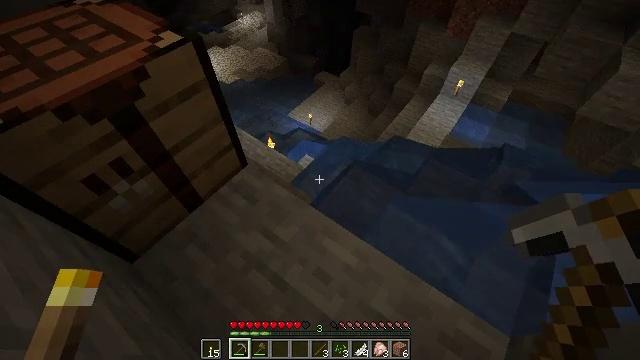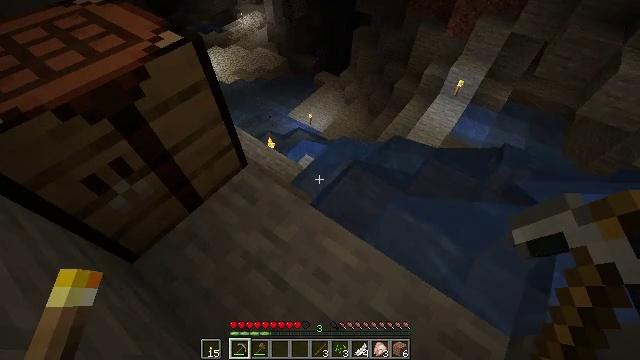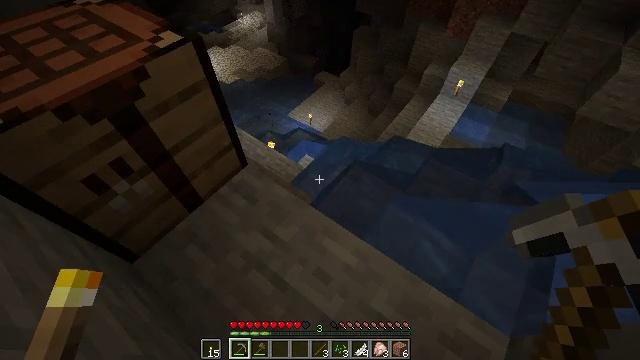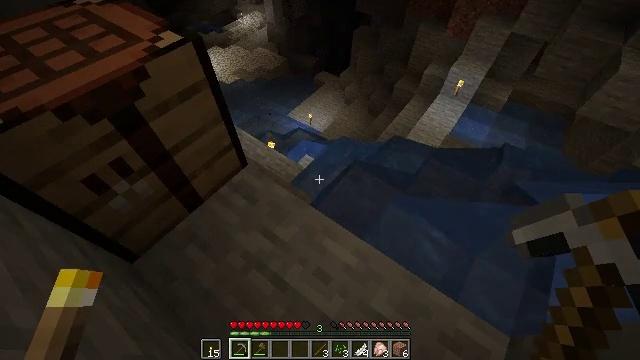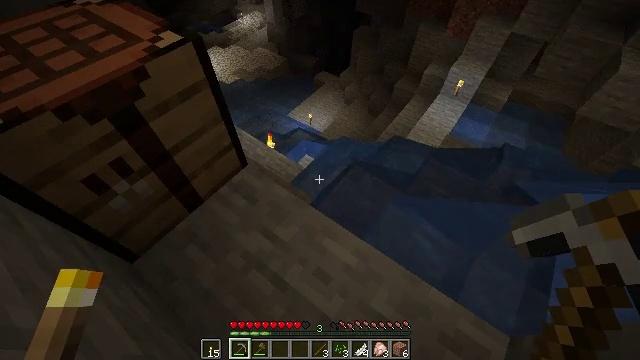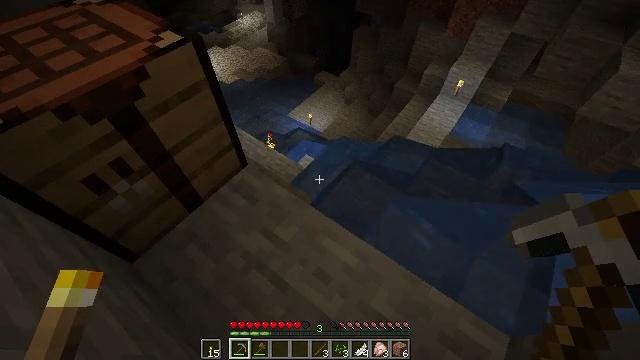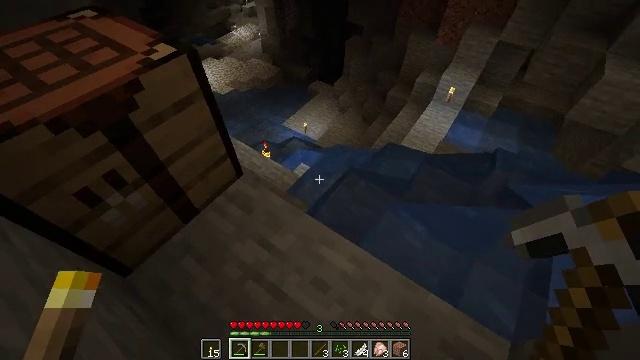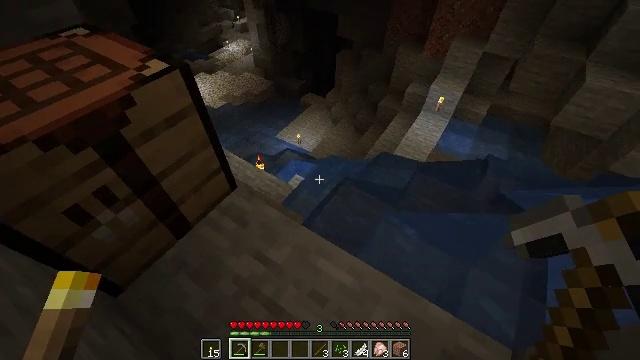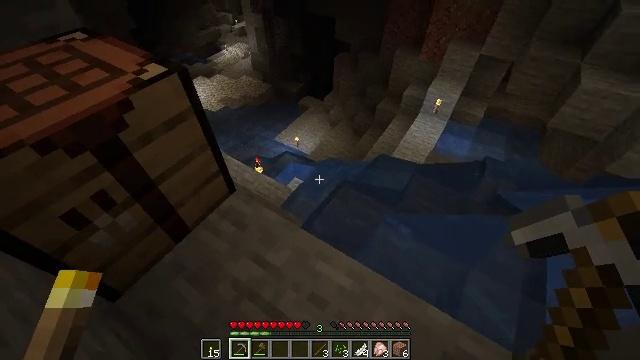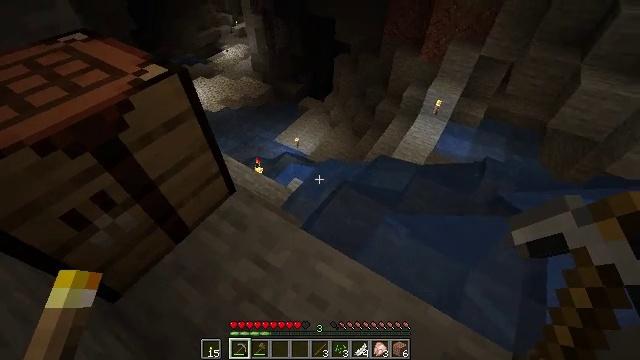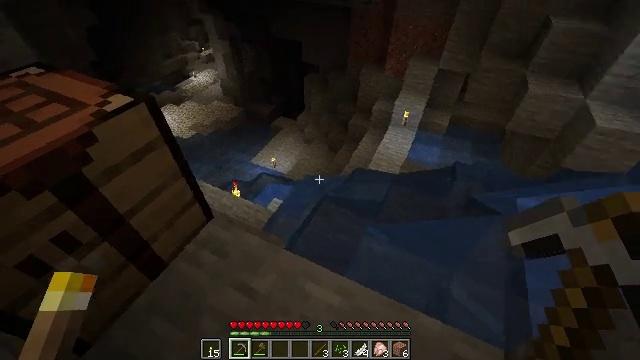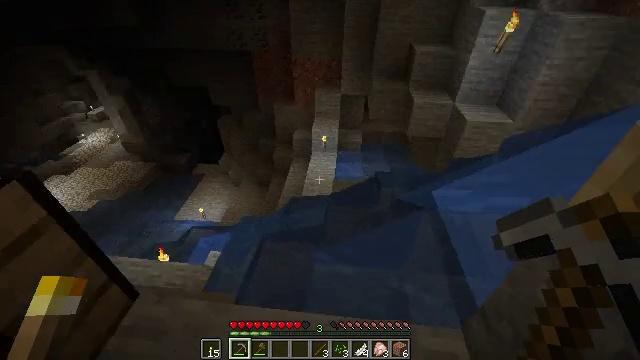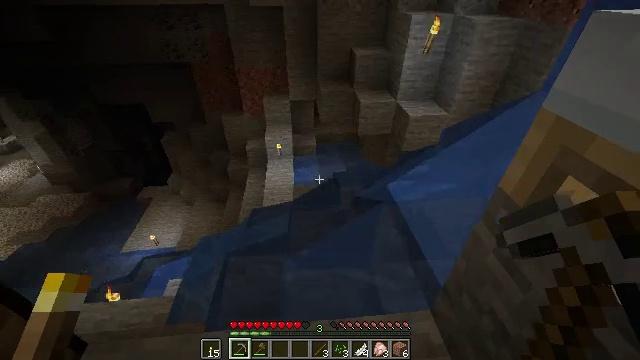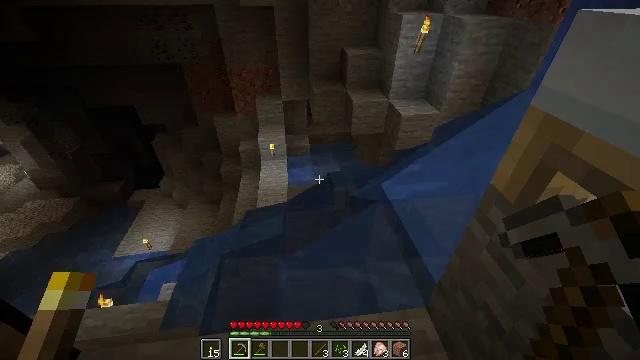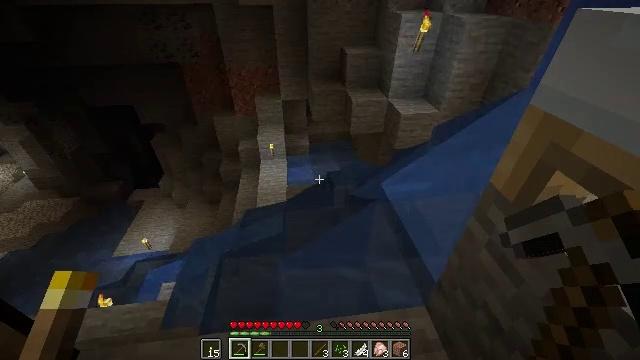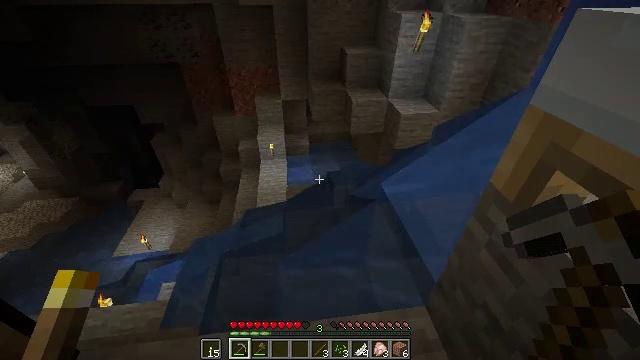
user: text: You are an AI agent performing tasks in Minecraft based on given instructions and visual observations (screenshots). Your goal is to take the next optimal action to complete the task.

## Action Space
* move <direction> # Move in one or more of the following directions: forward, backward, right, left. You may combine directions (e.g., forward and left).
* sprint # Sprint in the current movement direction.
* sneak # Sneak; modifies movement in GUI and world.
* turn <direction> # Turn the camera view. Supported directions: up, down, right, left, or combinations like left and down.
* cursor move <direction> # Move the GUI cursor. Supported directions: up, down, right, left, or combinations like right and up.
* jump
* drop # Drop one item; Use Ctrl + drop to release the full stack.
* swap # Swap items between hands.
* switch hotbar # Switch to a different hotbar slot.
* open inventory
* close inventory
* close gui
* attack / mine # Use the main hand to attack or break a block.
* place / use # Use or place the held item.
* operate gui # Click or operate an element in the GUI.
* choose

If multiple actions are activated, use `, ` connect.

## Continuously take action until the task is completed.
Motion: motion action
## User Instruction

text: Break the white bed to relocate it.
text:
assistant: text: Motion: no_op
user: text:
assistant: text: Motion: no_op
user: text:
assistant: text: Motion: no_op
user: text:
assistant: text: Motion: no_op
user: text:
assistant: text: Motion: no_op
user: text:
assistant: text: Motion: turn right and up
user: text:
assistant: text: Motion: turn right and up
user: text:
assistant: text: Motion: no_op
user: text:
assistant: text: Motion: no_op
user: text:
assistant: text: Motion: turn right and up
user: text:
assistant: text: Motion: turn right and up
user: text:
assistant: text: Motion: turn right and up
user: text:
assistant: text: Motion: turn right
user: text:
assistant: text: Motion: no_op
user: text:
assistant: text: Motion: no_op
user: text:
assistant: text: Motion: no_op
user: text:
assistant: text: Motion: no_op
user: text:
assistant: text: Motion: no_op
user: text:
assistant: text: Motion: no_op
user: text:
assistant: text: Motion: no_op
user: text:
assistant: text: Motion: no_op
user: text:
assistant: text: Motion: no_op
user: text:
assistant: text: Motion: no_op
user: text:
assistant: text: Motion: no_op
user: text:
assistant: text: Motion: no_op
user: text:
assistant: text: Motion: no_op
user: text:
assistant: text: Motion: no_op
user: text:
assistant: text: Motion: no_op
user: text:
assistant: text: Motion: no_op
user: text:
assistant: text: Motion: no_op